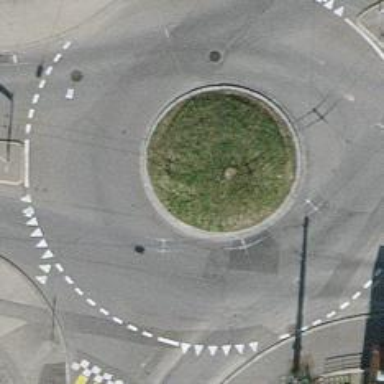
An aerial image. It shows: Secondary road with asphalt surface leading to roundabout junction.